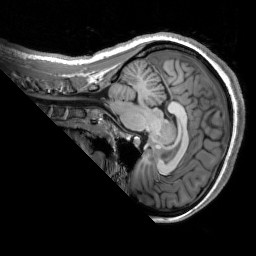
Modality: T1w
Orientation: sagittal
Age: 20
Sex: female
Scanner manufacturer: siemens
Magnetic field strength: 3 T
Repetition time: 2.53 s
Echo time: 0.00277 s